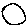
Label: circle